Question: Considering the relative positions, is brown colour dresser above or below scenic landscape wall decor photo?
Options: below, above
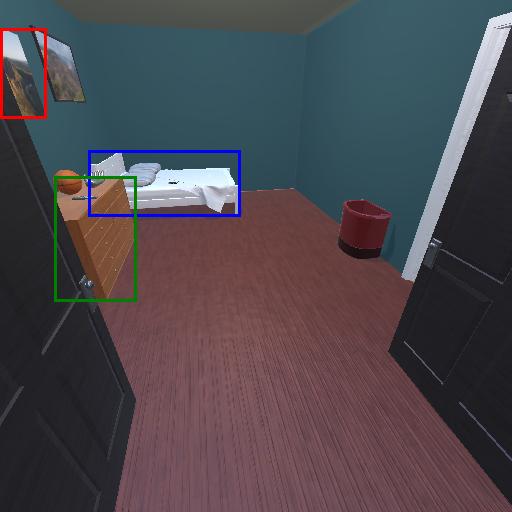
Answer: below